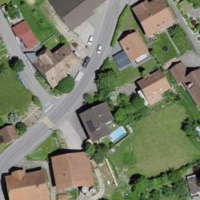
EUNIS habitat code: 54
Species observed at this site:
Vicia sepium